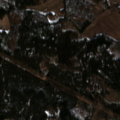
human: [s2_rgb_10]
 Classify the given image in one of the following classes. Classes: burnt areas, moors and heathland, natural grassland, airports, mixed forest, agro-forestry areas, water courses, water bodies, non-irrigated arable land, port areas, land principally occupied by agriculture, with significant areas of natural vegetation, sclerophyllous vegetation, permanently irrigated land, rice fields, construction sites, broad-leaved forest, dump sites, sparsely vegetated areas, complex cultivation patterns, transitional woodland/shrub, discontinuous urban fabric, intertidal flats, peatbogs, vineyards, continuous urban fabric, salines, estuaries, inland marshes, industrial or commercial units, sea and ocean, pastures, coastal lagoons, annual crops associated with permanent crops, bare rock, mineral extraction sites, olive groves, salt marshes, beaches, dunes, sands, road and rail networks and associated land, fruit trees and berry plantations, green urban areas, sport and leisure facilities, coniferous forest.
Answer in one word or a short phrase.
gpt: non-irrigated arable land, land principally occupied by agriculture, with significant areas of natural vegetation, coniferous forest, mixed forest, transitional woodland/shrub